【题型】解答题　【知识点】函数　【难度】medium
如图，已知二次函数 \(y = x^2 + bx + c\)（\(b\)、\(c\) 为常数）的图象与 \(x\) 轴交于 \(A(-1,0)\)，\(B(3,0)\) 两点，与 \(y\) 轴交于点 \(C\).

\noindent
(1) 求二次函数的表达式;

\noindent
(2) 当二次函数 \(y = x^2 + bx + c\) 的自变量 \(x\) 满足 \(t \leq x \leq t+1\) 时，二次函数 \(y = x^2 + bx + c\) 的最小值为 \(2t\)，求 \(t\) 的值;

\noindent
(3) 点 \(P\) 是第二象限内二次函数的图象上一动点，过点 \(P\) 作 \(PE \perp x\) 轴，垂足为 \(E\)，过点 \(A\)、\(B\)、\(P\) 的圆与 \(PE\) 交于点 \(F\)，连接 \(AF\)、\(BF\)，求 \(\triangle ABF\) 的面积.
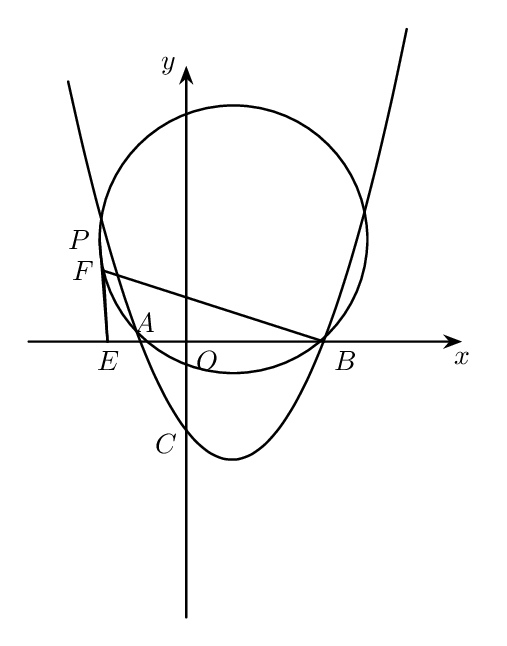
【解答】
\noindent
\textbf{【答案】}
\noindent
(1) \(y = x^2 - 2x - 3\);

\noindent
(2) \(t = 1 - \sqrt{5}\) 或 \(t = 2 + \sqrt{7}\)

\noindent
(3) \(2\)

\vspace{1em}
\noindent
\textbf{【分析】}

\vspace{1em}
\noindent
\textbf{【详解】}
(1) 解：将点 \(A(-1,0)\)、\(B(3,0)\) 代入，得 \(\begin{cases}
1 - b + c = 0 \\
9 + 3b + c = 0
\end{cases}\)，

\noindent
解得 \(\begin{cases}
b = -2 \\
c = -3
\end{cases}\)，

\noindent
\(\therefore\) 二次函数的表达式为 \(y = x^2 - 2x - 3\);

\noindent
(2) 解：$\because$ 二次函数的表达式为 $y = x^2 - 2x - 3 = (x-1)^2 - 4$，\\
$\therefore$ 二次函数的图象的顶点坐标是 $(1,-4)$,\\
当 $t+1 \le 1$ 时，即 $t \le 0$，\\
则函数的最小值为 $(t+1)^2 - 2(t+1) - 3 = 2t$，\\
解得 $t_1 = 1 - \sqrt{5}$，$t_2 = 1 + \sqrt{5}$（舍），\\
若 $t \le 1 < t+1$，即 $0 < t \le 1$，\\
则函数的最小值为 $-4 = 2t$，\\
解得：$t = -2$（舍去）；\\
若 $t > 1$，\\
则函数的最小值为 $t^2 - 2t - 3 = 2t$，\\
解得 $t_1 = 2 + \sqrt{7}$，$t_2 = 2 - \sqrt{7}$（舍）；\\
综上所述，$t = 1 - \sqrt{5}$ 或 $t = 2 + \sqrt{7}$；

\vspace{1em}
\noindent
(3) 解：连接 $BP$，如图设 $P(m, m^2 - 2m - 3)$，且 $m < -1$，\\
$\therefore PE = m^2 - 2m - 3 = (m-3)(m+1)$，\\
$\therefore BE = 3 - m$，$AE = -1 - m$，\\
$\because$ 四边形 $ABPF$ 是圆内接四边形，\\
$\therefore \angle PFA + \angle PBA = 180^\circ$，\\
$\because \angle PFA + \angle AFE = 180^\circ$，\\
$\therefore \angle PBA = \angle AFE$，\\
$\because \angle PEB = \angle FEA = 90^\circ$，\\
$\therefore _{\triangle} PEB \backsim _{\triangle} AEF$，\\
$\therefore \frac{AE}{EF} = \frac{PE}{BE}$，\\
$\therefore EF = \frac{(-1 - m)(3 - m)}{(m - 3)(m + 1)} = 1$，\\
$\therefore S_{\triangle ABF} = \frac{1}{2} \times 4 \times 1 = 2$

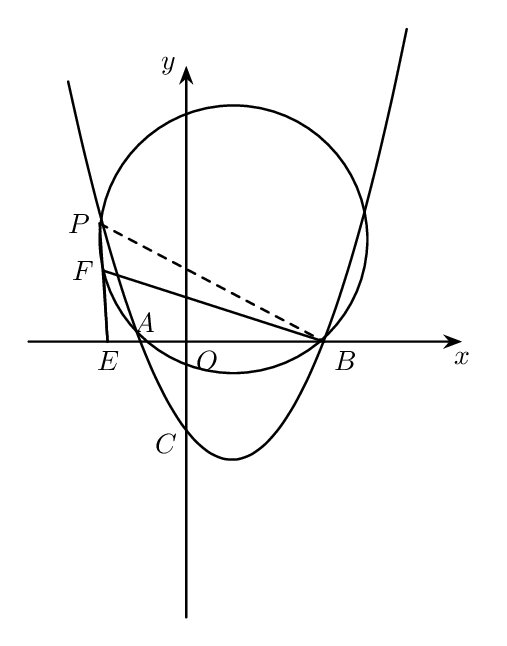